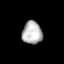
Tissue: lung
Cell type: Endothelial cells
Senescence score: 0.6911
Nuclear area (px): 447
Mean DAPI intensity: 180.615